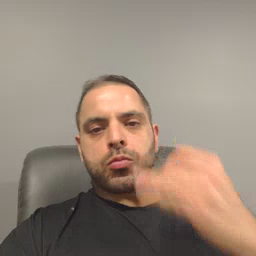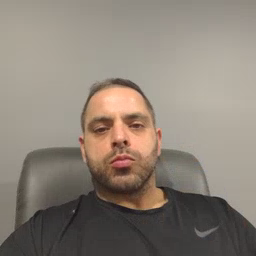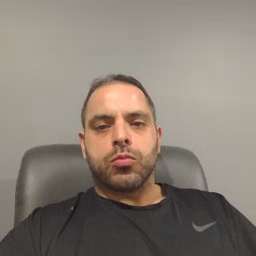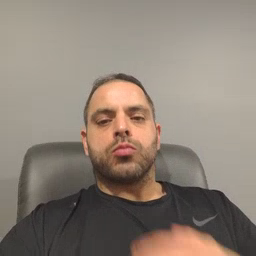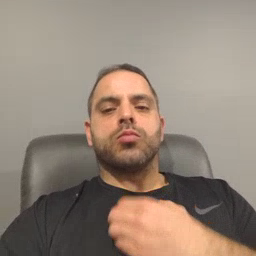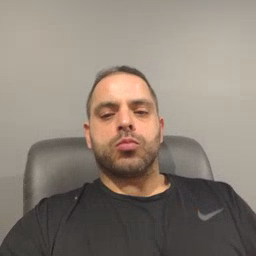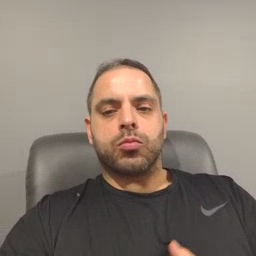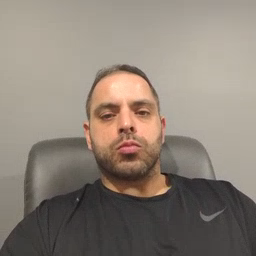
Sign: hungry